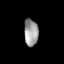
Tissue: lung
Cell type: Epithelial cells
Senescence score: 0.2193
Nuclear area (px): 375
Mean DAPI intensity: 155.083